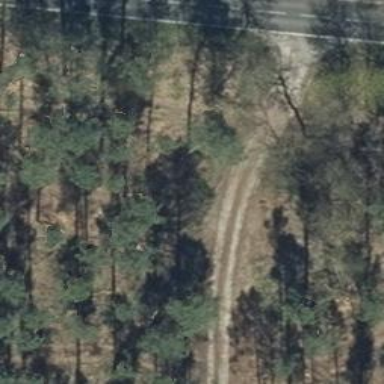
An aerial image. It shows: Track road with grade1 tracktype. The road has concrete lanes.